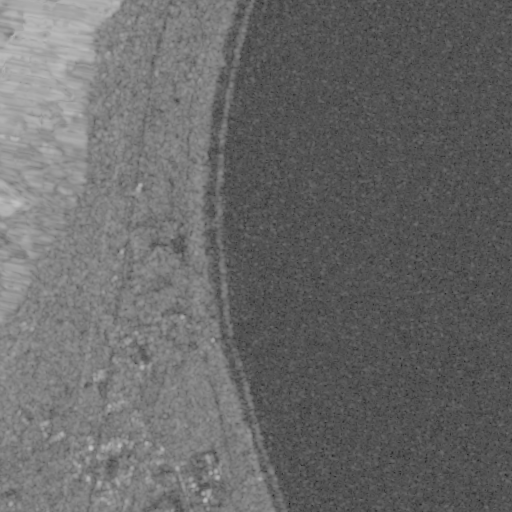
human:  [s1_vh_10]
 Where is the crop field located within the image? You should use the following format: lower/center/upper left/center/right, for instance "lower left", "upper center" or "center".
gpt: The crop field is located in the lower left of the image.
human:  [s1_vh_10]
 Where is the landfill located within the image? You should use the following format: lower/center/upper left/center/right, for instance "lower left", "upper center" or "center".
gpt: The landfill is located in the lower center of the image.
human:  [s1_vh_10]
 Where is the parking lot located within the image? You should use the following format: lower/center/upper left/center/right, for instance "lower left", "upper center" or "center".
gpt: The parking lot is located in the lower left of the image.
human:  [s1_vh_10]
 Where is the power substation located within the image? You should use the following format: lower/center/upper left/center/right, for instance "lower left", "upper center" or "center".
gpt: The power substation is located in the center left of the image.
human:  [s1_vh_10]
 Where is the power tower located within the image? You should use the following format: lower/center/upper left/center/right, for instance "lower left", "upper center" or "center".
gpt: The power tower is located in the left of the image.
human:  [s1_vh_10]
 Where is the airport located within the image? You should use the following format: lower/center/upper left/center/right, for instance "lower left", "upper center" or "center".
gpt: There is no airport in the image.

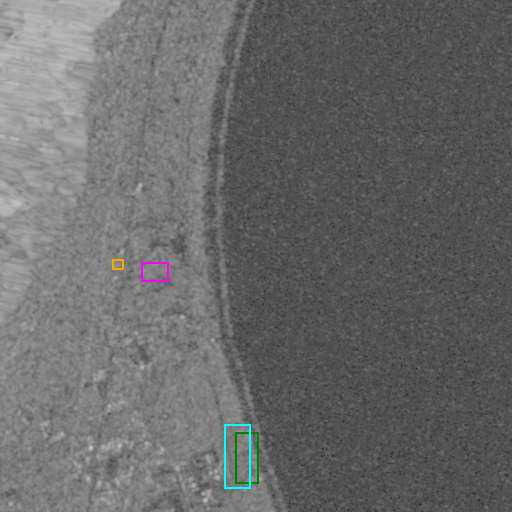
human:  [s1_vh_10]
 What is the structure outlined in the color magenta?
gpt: The structure outlined in magenta is a crop field.
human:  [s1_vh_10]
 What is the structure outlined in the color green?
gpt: The structure outlined in green is a landfill.
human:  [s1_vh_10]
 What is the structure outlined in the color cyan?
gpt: The structure outlined in cyan is a park.
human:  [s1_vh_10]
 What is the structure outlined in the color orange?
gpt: The structure outlined in orange is a power substation.
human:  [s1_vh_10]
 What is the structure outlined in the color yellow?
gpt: There is no yellow outline.